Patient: sex F, age 57
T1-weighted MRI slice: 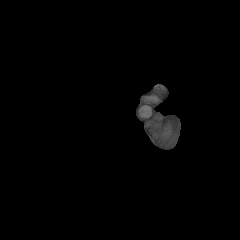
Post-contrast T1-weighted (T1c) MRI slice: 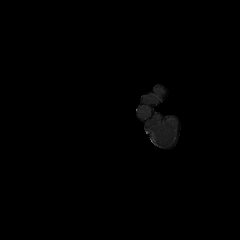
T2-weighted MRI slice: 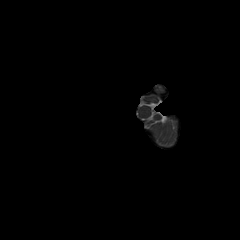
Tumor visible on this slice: no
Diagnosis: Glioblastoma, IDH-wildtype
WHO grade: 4